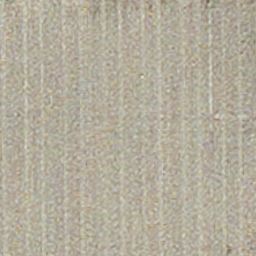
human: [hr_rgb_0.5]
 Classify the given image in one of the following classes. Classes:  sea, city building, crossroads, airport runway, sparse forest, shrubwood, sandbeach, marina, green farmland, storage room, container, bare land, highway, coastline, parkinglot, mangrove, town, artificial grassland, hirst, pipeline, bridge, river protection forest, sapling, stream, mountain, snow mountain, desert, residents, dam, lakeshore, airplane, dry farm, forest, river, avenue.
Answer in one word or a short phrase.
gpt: dry farm